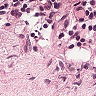
Metastatic tissue present: no